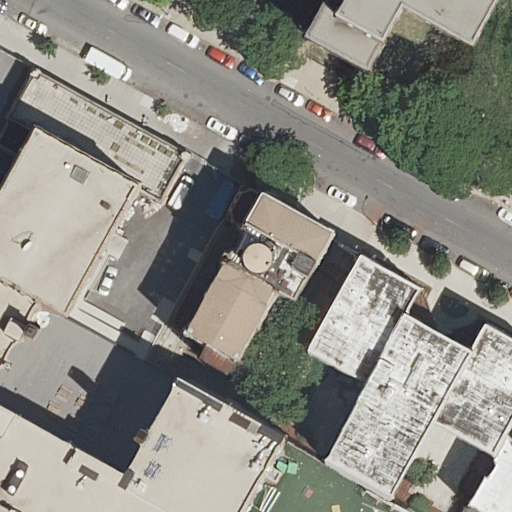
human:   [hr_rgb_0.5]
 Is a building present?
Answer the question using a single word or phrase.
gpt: yes

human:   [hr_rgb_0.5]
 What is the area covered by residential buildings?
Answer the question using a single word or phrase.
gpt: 3979m2

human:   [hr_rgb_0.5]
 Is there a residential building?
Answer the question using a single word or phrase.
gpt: yes

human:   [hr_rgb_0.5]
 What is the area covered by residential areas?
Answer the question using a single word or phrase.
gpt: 8993m2

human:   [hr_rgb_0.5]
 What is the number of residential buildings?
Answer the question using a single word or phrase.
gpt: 6

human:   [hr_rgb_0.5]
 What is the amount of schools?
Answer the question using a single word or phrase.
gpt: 1

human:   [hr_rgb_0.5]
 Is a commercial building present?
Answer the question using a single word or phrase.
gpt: no

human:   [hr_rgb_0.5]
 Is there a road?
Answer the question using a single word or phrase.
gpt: yes

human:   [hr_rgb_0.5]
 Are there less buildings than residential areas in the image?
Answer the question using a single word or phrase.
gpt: no

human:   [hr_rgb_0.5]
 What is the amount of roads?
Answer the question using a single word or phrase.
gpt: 1

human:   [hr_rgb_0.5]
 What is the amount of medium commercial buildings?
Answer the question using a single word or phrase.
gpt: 0

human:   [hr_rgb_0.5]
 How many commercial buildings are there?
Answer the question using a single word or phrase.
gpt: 0

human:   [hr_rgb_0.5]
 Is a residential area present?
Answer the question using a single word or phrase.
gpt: yes

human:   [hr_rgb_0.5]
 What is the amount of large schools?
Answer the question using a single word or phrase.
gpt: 1

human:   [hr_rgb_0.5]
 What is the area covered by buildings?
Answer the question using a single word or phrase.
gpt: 3979m2

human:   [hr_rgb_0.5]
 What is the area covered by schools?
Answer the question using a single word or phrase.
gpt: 1063m2

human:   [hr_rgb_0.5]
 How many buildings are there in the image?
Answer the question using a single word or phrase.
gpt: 6

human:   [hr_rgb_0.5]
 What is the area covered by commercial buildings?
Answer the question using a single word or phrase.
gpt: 0m2

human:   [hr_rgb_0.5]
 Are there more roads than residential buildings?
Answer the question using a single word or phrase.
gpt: no

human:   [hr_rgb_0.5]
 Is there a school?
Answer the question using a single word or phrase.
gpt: yes

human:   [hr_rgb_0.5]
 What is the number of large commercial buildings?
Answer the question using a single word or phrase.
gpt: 0

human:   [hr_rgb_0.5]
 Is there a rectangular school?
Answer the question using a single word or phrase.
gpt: yes

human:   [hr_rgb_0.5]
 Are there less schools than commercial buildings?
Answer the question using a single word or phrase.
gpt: no

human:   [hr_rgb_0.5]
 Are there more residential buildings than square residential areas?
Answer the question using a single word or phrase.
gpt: yes

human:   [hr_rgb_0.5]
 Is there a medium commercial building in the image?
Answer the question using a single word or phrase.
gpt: no

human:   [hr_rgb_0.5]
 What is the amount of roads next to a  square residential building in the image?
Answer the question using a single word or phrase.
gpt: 0

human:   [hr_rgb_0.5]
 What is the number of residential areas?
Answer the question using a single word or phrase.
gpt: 1

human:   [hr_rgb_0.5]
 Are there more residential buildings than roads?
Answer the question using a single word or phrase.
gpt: yes

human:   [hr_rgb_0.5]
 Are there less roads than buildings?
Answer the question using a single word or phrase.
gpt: yes

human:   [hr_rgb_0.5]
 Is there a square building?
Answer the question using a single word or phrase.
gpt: no

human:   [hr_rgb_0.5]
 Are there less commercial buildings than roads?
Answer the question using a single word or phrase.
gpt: yes

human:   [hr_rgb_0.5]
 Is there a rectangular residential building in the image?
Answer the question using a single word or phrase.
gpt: yes

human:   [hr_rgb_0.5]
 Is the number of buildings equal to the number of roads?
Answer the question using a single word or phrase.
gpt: no

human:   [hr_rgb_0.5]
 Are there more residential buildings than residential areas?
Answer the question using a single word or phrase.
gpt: yes

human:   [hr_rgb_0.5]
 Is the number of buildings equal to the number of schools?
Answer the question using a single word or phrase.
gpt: no

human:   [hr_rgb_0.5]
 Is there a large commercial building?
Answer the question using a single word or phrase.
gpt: no

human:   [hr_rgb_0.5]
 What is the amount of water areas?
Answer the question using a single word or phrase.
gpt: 0

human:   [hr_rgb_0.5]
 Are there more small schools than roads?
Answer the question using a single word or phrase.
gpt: no

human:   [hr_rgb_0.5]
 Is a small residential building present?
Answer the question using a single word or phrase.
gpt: yes

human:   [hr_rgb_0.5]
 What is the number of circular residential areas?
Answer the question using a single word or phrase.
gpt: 0

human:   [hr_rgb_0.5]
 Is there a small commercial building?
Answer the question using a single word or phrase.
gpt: no

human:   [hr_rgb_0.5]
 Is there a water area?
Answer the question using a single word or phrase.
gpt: no

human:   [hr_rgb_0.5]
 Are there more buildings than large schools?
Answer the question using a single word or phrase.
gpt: yes

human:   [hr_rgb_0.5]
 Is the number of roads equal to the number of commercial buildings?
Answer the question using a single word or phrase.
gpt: no

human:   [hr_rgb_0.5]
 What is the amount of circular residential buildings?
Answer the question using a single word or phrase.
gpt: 0

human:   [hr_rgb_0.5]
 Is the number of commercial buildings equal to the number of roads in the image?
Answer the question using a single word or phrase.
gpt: no

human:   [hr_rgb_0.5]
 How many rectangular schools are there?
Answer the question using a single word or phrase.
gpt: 1

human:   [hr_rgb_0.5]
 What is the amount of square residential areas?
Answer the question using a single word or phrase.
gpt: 0

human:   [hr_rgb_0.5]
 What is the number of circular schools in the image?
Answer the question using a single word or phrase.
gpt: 0

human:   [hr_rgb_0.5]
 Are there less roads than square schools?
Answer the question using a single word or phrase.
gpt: no

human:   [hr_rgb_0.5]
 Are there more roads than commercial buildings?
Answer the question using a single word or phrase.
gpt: yes

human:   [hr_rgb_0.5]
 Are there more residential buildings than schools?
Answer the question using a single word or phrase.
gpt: yes

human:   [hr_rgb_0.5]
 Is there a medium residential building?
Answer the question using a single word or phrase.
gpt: yes

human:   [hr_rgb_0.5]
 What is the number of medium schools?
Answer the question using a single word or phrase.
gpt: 0

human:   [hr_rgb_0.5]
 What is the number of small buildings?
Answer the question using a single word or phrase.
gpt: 1

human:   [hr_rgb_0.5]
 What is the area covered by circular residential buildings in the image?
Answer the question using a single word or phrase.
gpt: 0m2

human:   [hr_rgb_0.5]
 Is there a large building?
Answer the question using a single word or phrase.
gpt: yes

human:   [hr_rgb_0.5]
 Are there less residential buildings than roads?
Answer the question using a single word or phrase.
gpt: no

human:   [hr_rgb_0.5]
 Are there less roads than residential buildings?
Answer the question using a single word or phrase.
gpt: yes

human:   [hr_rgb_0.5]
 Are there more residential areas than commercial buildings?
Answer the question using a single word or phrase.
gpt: yes

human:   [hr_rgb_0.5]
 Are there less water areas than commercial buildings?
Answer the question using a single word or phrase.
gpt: no

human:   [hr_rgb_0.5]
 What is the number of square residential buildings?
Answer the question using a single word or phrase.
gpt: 0

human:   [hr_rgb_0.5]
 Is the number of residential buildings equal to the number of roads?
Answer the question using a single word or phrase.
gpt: no

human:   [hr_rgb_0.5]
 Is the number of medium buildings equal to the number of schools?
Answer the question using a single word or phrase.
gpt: no